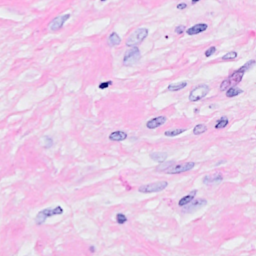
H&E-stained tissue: Breast